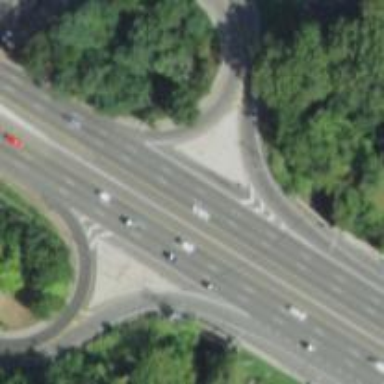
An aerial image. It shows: Trunk link highway.